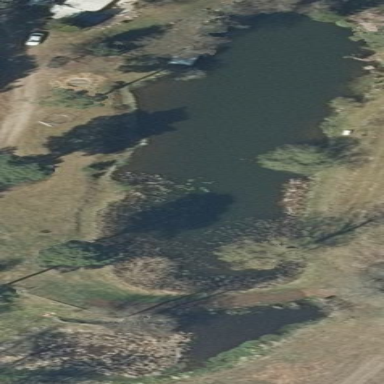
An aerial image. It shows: Lake with natural water.